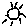
Label: sun